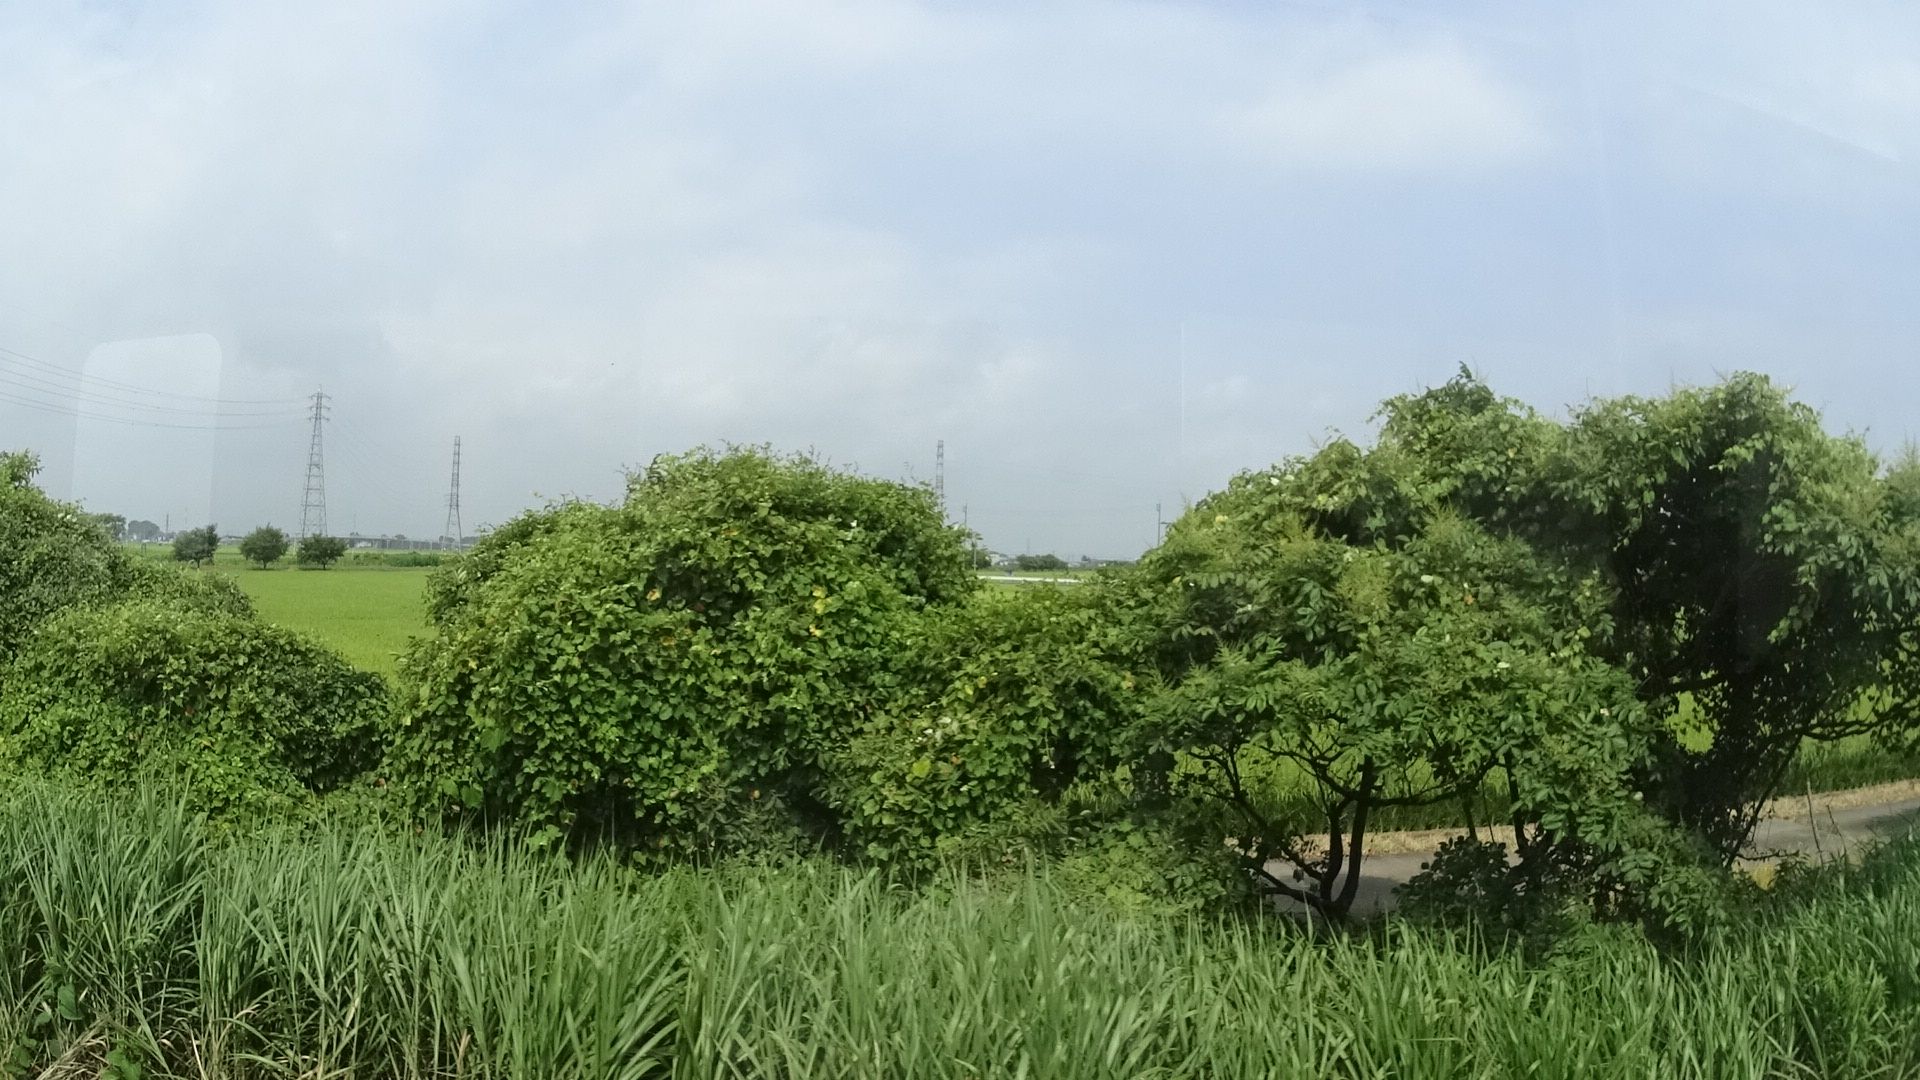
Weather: clear
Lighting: day
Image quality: slightly poor
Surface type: fields
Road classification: track, unclassified
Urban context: suburban or peri-urban
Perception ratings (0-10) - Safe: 4.34, Lively: 5.73, Beautiful: 6.59, Boring: 7.51, Depressing: 2.87, Wealthy: 7.8